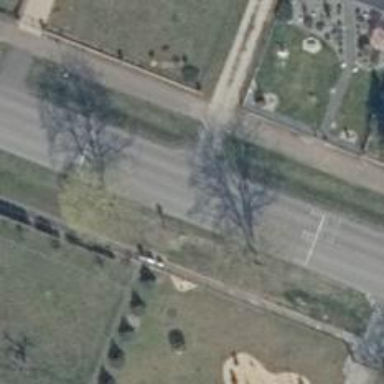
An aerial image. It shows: Driveway leading to service road.